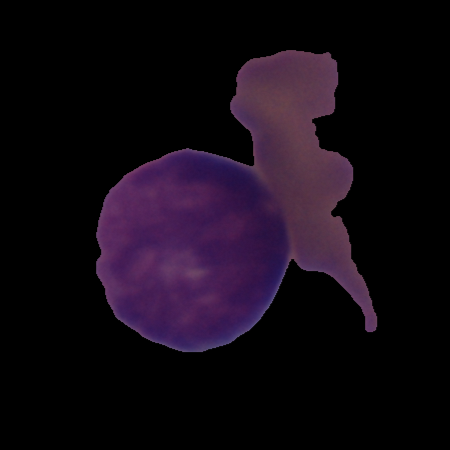
Label: cancer